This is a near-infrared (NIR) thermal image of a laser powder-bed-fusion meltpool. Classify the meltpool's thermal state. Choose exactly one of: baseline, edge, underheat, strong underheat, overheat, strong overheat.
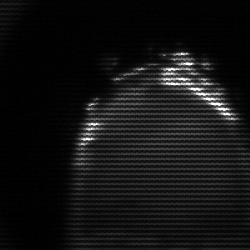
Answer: edge